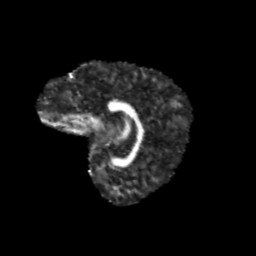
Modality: FA
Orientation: sagittal
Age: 11
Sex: female
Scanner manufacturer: siemens
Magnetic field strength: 3 T
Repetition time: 3.8 s
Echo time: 0.07 s